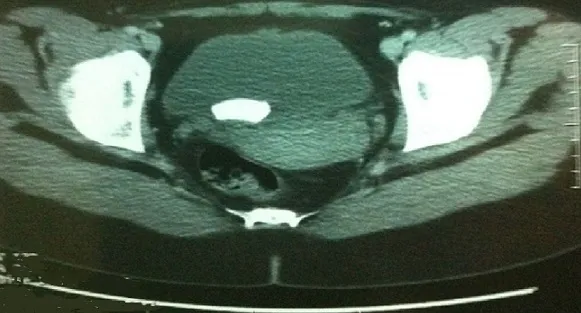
Pelvic computed tomography shows bladder stone (2 cm).
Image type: radiology (ct)